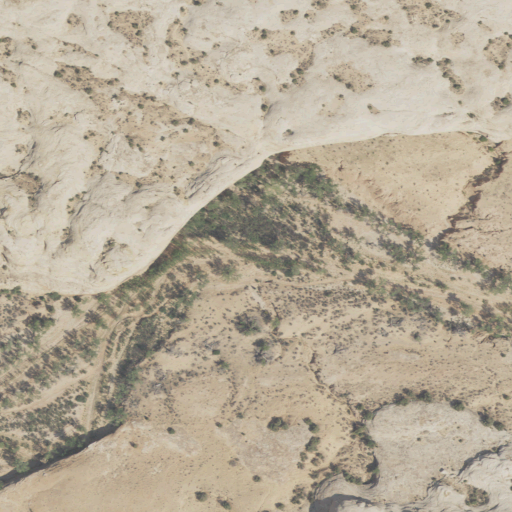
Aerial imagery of valley in Utah named Freckles Canyon containing shrub and barren land